You are looking at a signal-to-image encoding: consecutive vibration samples arranged as the rows of a grayscale square. Classify the bearing condition as one of: normal, inner_race, outer_race, ball.
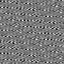
Answer: inner_race